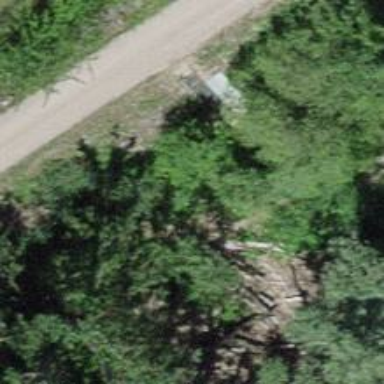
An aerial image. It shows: Metal steps along the road.